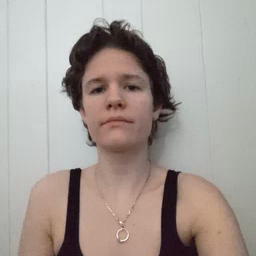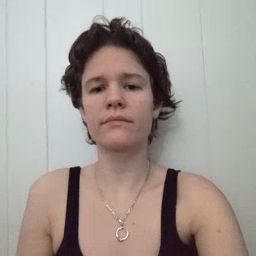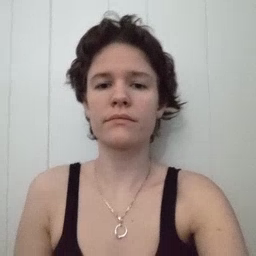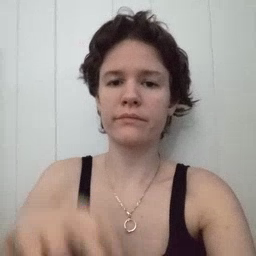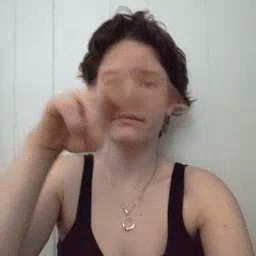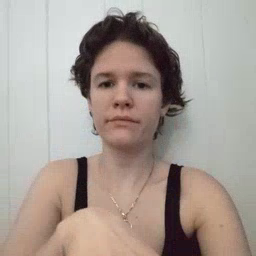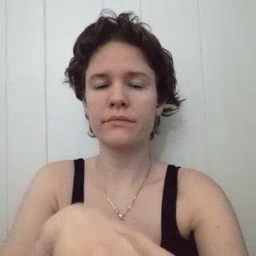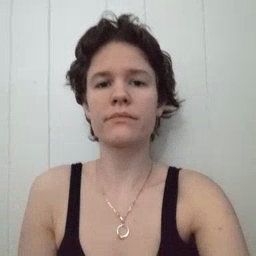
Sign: jump